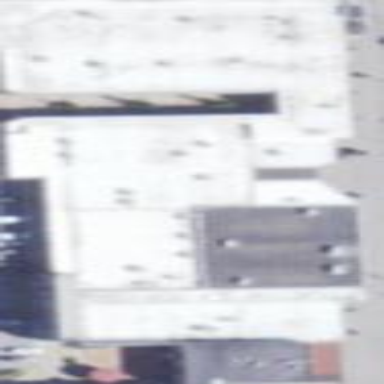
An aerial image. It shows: Retail building.